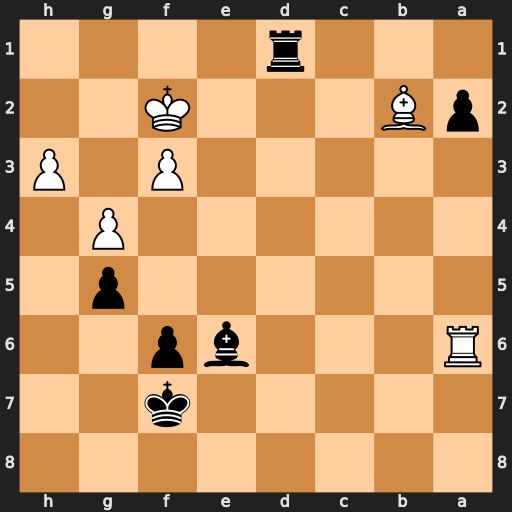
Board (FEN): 8/5k2/R3bp2/6p1/6P1/5P1P/pB3K2/3r4
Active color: b
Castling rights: -
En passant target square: -
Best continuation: Rd2+ Kg3 Rxb2